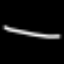
Label: line